Interaction volume radius: 10 \u00c5
Interaction volume height: 10 \u00c5
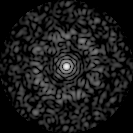
Disorder parameter: 0.854